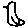
Label: bird